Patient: sex F, age 56
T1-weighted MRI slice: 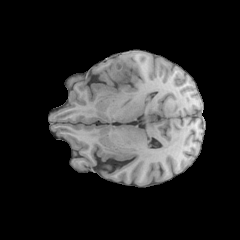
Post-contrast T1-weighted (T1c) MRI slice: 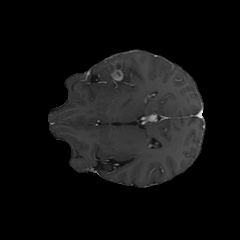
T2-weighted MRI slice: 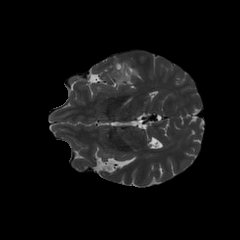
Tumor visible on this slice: yes
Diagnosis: Glioblastoma, IDH-wildtype
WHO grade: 4